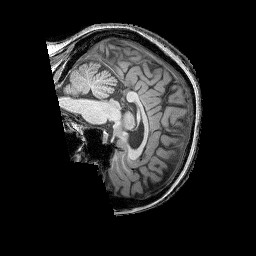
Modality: T1w
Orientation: sagittal
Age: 39
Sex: female
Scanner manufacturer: siemens
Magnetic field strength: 3 T
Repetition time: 2.25 s
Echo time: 0.00415 s